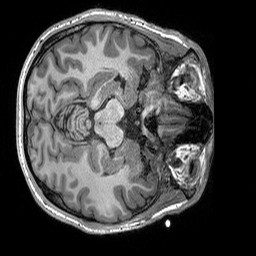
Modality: T1w
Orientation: axial
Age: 29
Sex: male
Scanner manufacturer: siemens
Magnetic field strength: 3 T
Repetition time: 2.3 s
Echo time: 0.00298 s